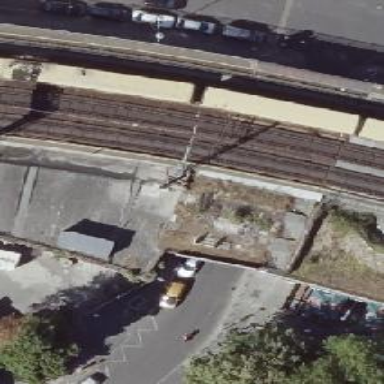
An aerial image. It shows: Bridge over electrified railway tracks with contact lines. The railway tracks are ballast-less.